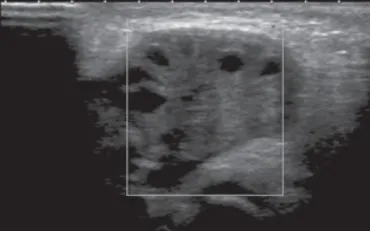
Doppler flow study showing the absence of vascular flow in the right
ovary.
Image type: radiology (ultrasound)